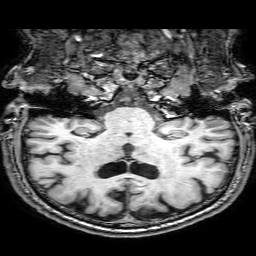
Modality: T1w
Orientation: sagittal
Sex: male
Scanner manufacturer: philips
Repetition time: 0.008311 s
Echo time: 0.00387 s